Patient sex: M
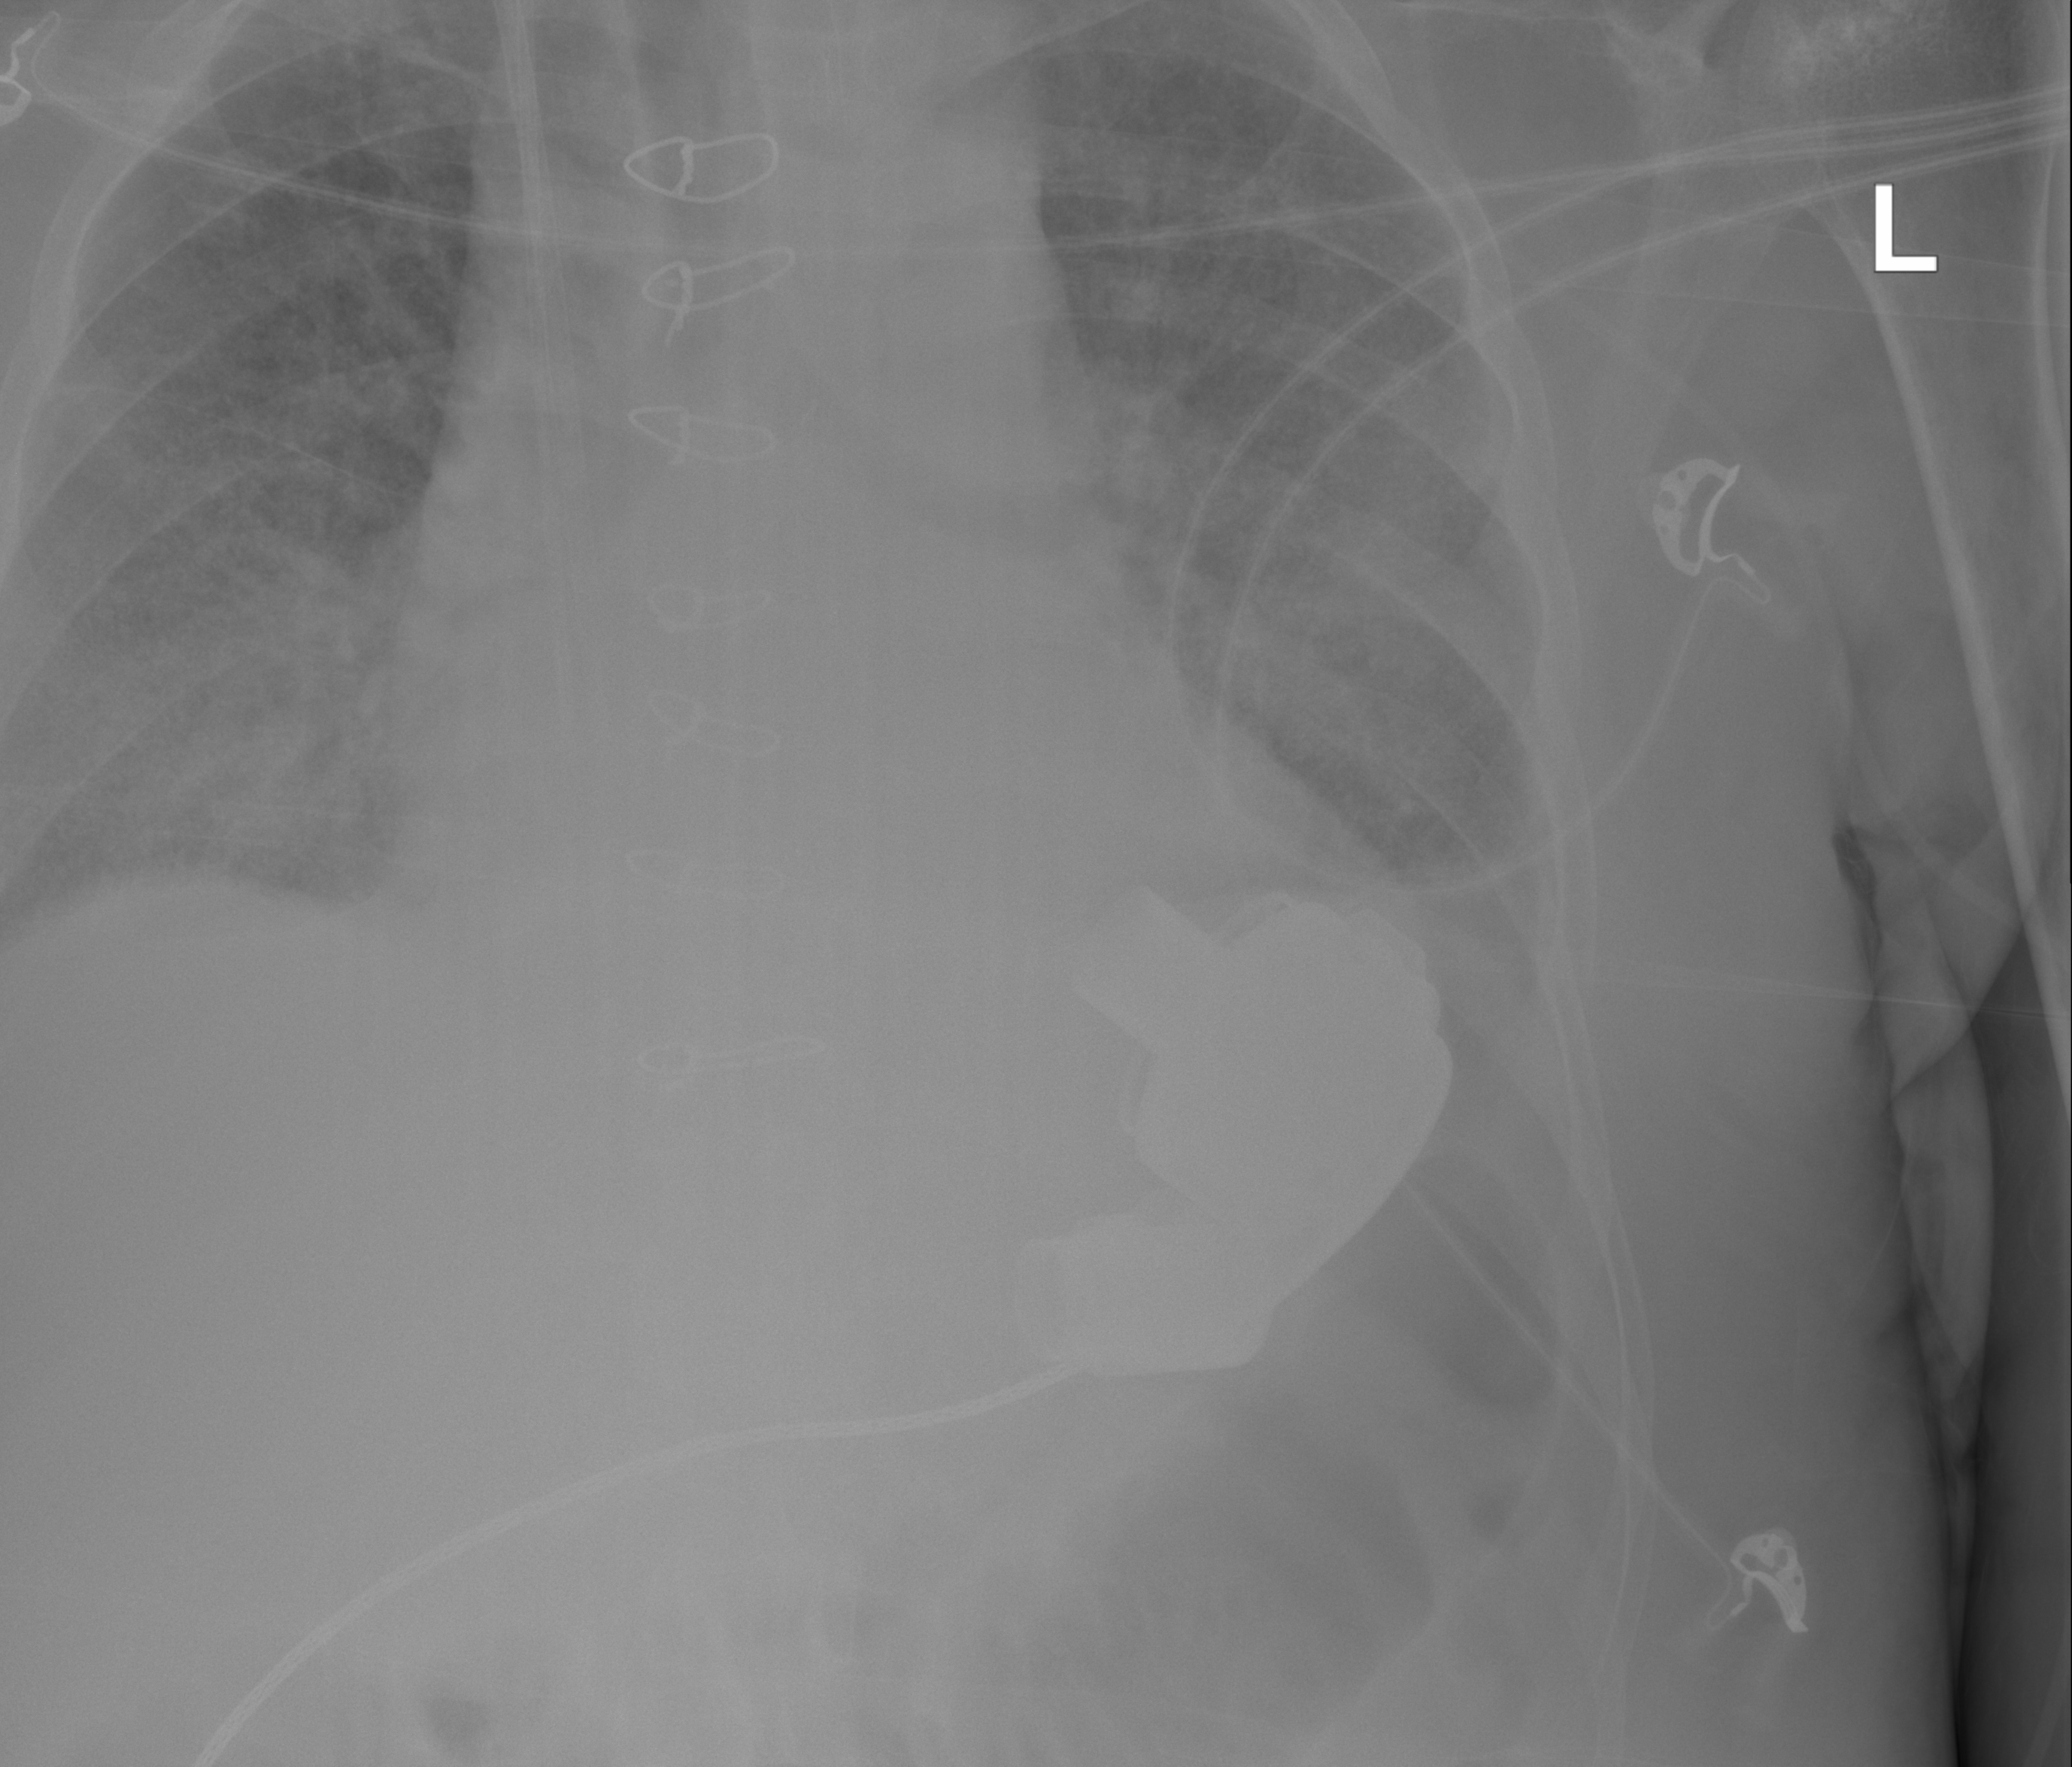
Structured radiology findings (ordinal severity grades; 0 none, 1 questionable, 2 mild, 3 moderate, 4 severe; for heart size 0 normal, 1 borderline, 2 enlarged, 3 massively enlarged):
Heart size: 2
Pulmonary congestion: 2
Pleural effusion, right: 0
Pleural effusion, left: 0
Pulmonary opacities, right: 2
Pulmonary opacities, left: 2
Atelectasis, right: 3
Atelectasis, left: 3